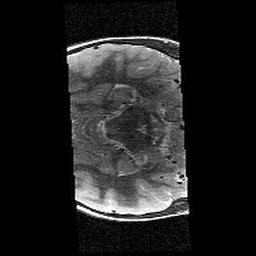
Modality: T2w
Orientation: axial
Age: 10
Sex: female
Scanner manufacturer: siemens
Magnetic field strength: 3 T
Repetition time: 9.23 s
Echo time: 0.067 s